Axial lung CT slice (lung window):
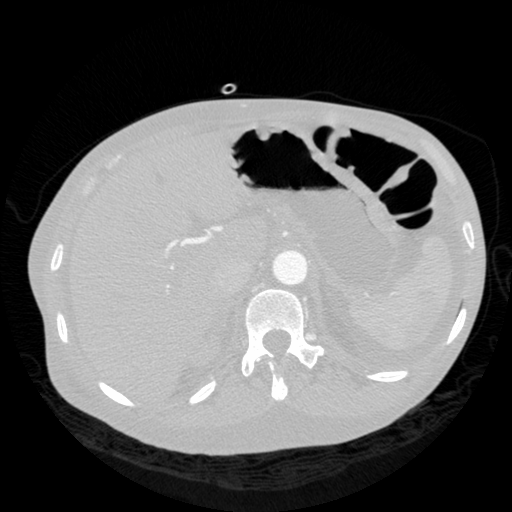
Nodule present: no